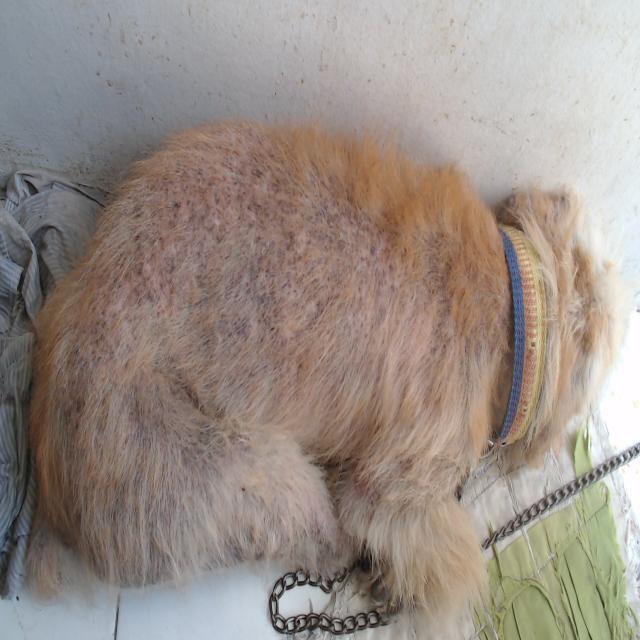
Canine demodicosis (Demodex mange) — caused by Demodex canis mites. Presents with alopecia, follicular papules, pustules, and comedones. Often localized on face and forelimbs.